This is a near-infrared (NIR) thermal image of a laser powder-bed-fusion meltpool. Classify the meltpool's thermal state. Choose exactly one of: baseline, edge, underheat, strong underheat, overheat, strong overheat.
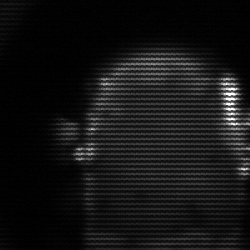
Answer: baseline